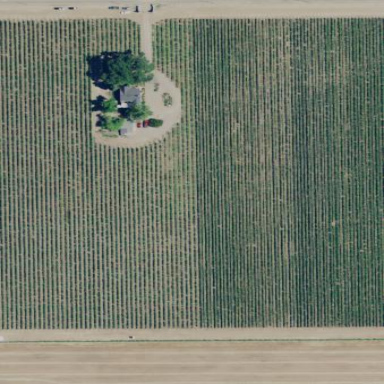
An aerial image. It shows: Vineyard where grapes are grown.